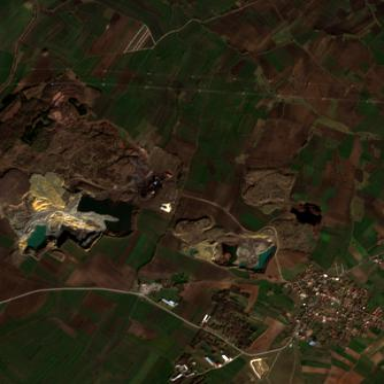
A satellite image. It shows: Quarry area.